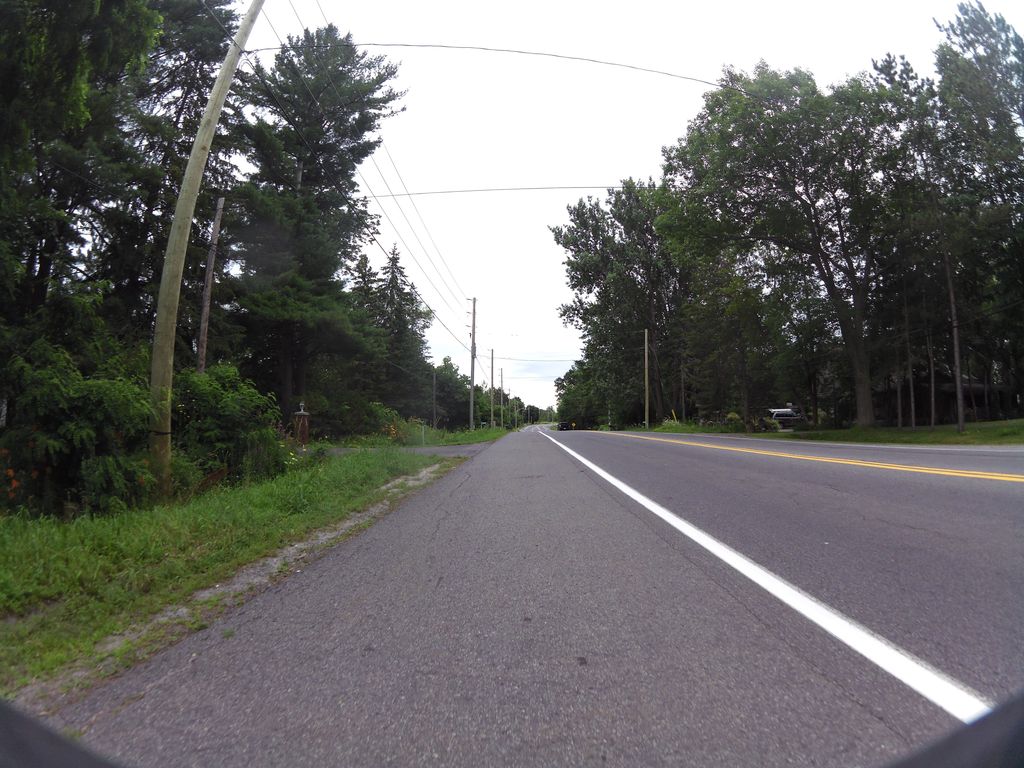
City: ottawa-gatineau